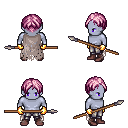
a pixel art fantasy rpg character, male body template, dark elf, purple skin, gray tattered cape, metal pants, pink parted hairstyle, gold gloves, maroon shoes, spear, four views (front, back, left, right), 2x2 character sprite sheet, small pixel art, hard edges, no anti-aliasing